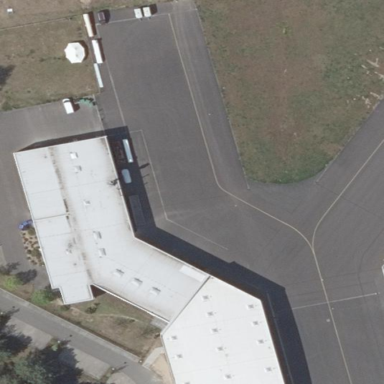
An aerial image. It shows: Hangar located at airport.